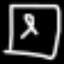
Label: square